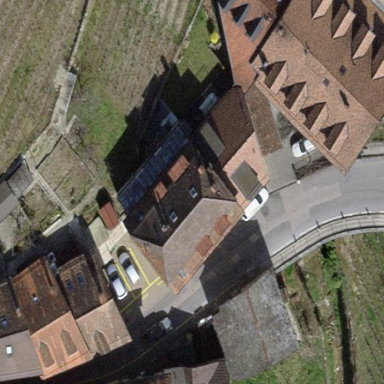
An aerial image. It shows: Building with hipped roof.